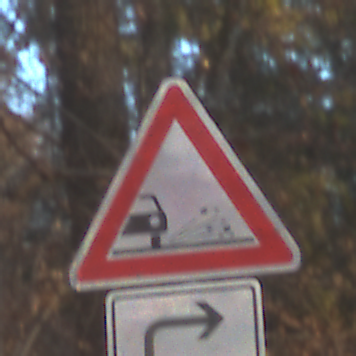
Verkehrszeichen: SplittSchotter
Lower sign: RichtungsangabeDurchPfeile5
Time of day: SunriseSunset
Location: Outdoor (Nature)
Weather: Clear
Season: Autumn
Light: Natural